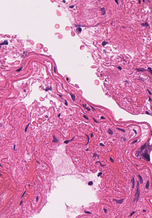
Tumor epithelial tissue: no
Tumor-associated stroma tissue: yes
Normal tissue: no